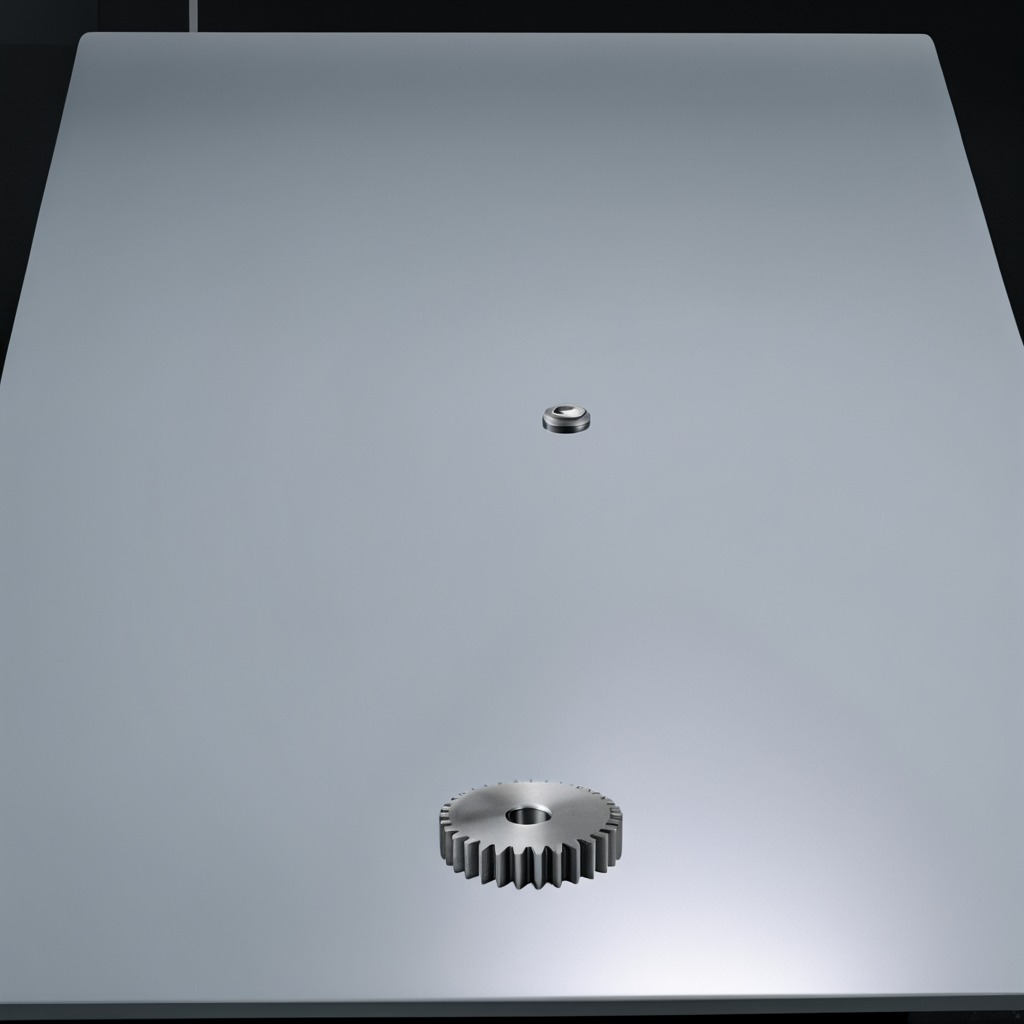
A steel gear with teeth is lying on a clean empty table in a railway signal maintenance room lit by harsh overhead fluorescents.